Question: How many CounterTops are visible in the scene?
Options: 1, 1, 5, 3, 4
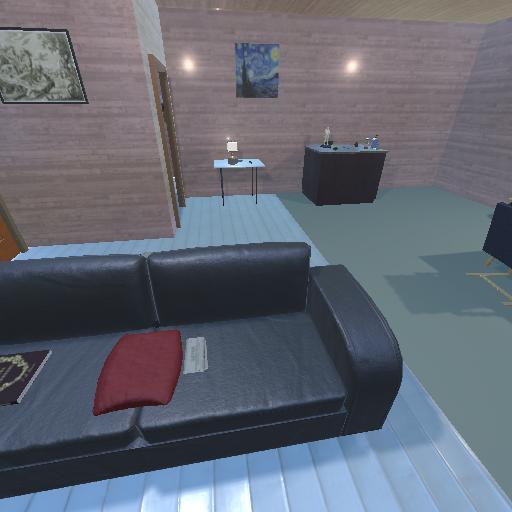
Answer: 1